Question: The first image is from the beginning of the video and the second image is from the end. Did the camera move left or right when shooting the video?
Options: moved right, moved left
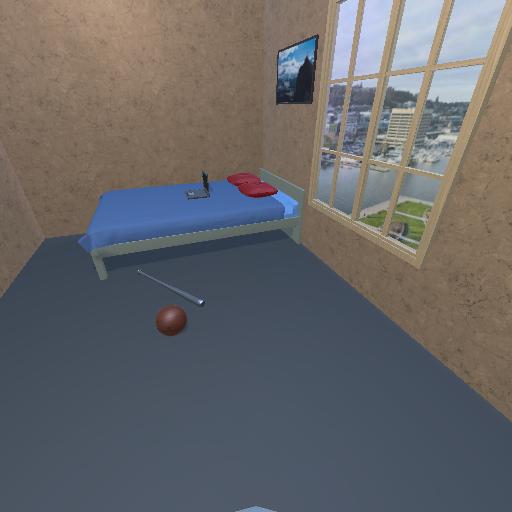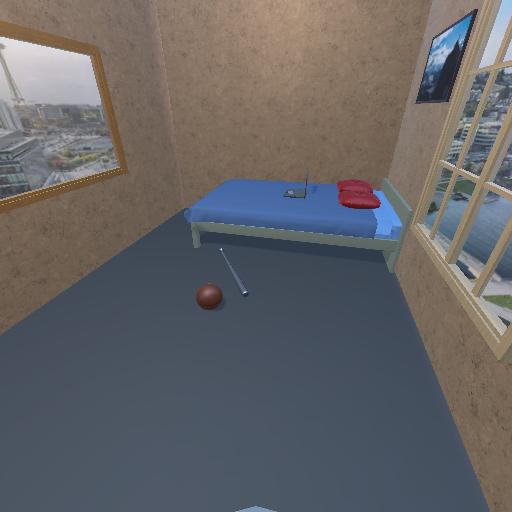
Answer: moved right